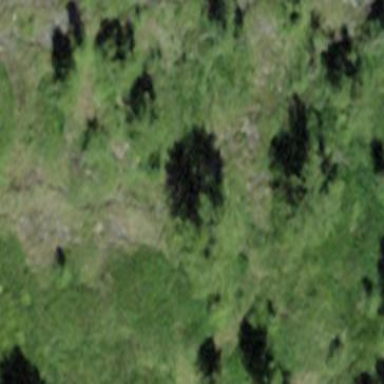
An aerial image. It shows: Forest with needle-leaved trees.